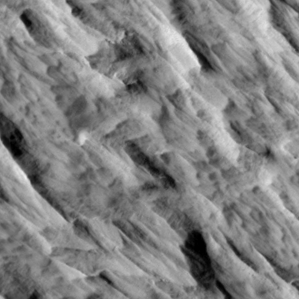
Label: non_frost